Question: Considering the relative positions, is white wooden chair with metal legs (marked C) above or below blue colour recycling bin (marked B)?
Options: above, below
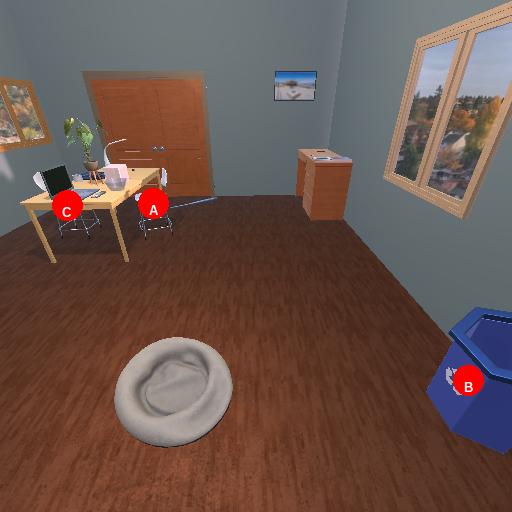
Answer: above